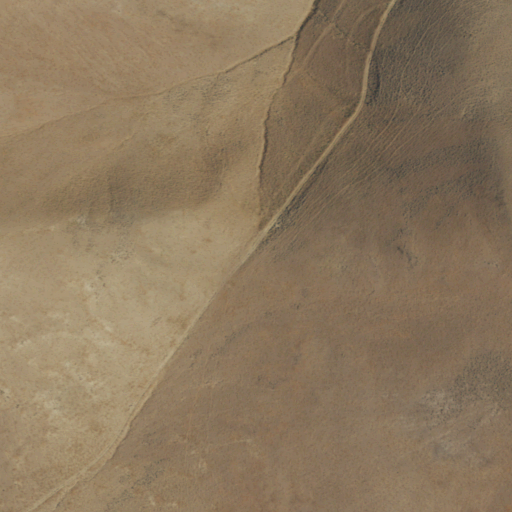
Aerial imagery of gap in Nevada named Sheep Pass containing grassland and shrub